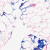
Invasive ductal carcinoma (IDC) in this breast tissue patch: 0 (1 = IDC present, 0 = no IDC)